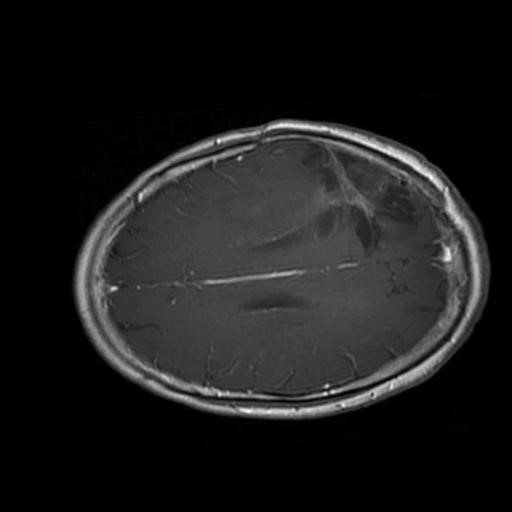
Label: brain_glioma